Question: I would like to display letters inside of circles exactly the way Google Messenger does it, like this:

I tried using this drawable file
'''
<?xml version="1.0" encoding="utf-8"?>
<shape xmlns:android="http://schemas.android.com/apk/res/android">
android:shape="oval">
<corners android:radius="10dip"/>
<stroke android:color="@color/primary_color" android:width="2dip"/>
<solid android:color="@color/primary_color"/>
'''
as the background for a text view, but that went disastrously wrong. Any ideas?
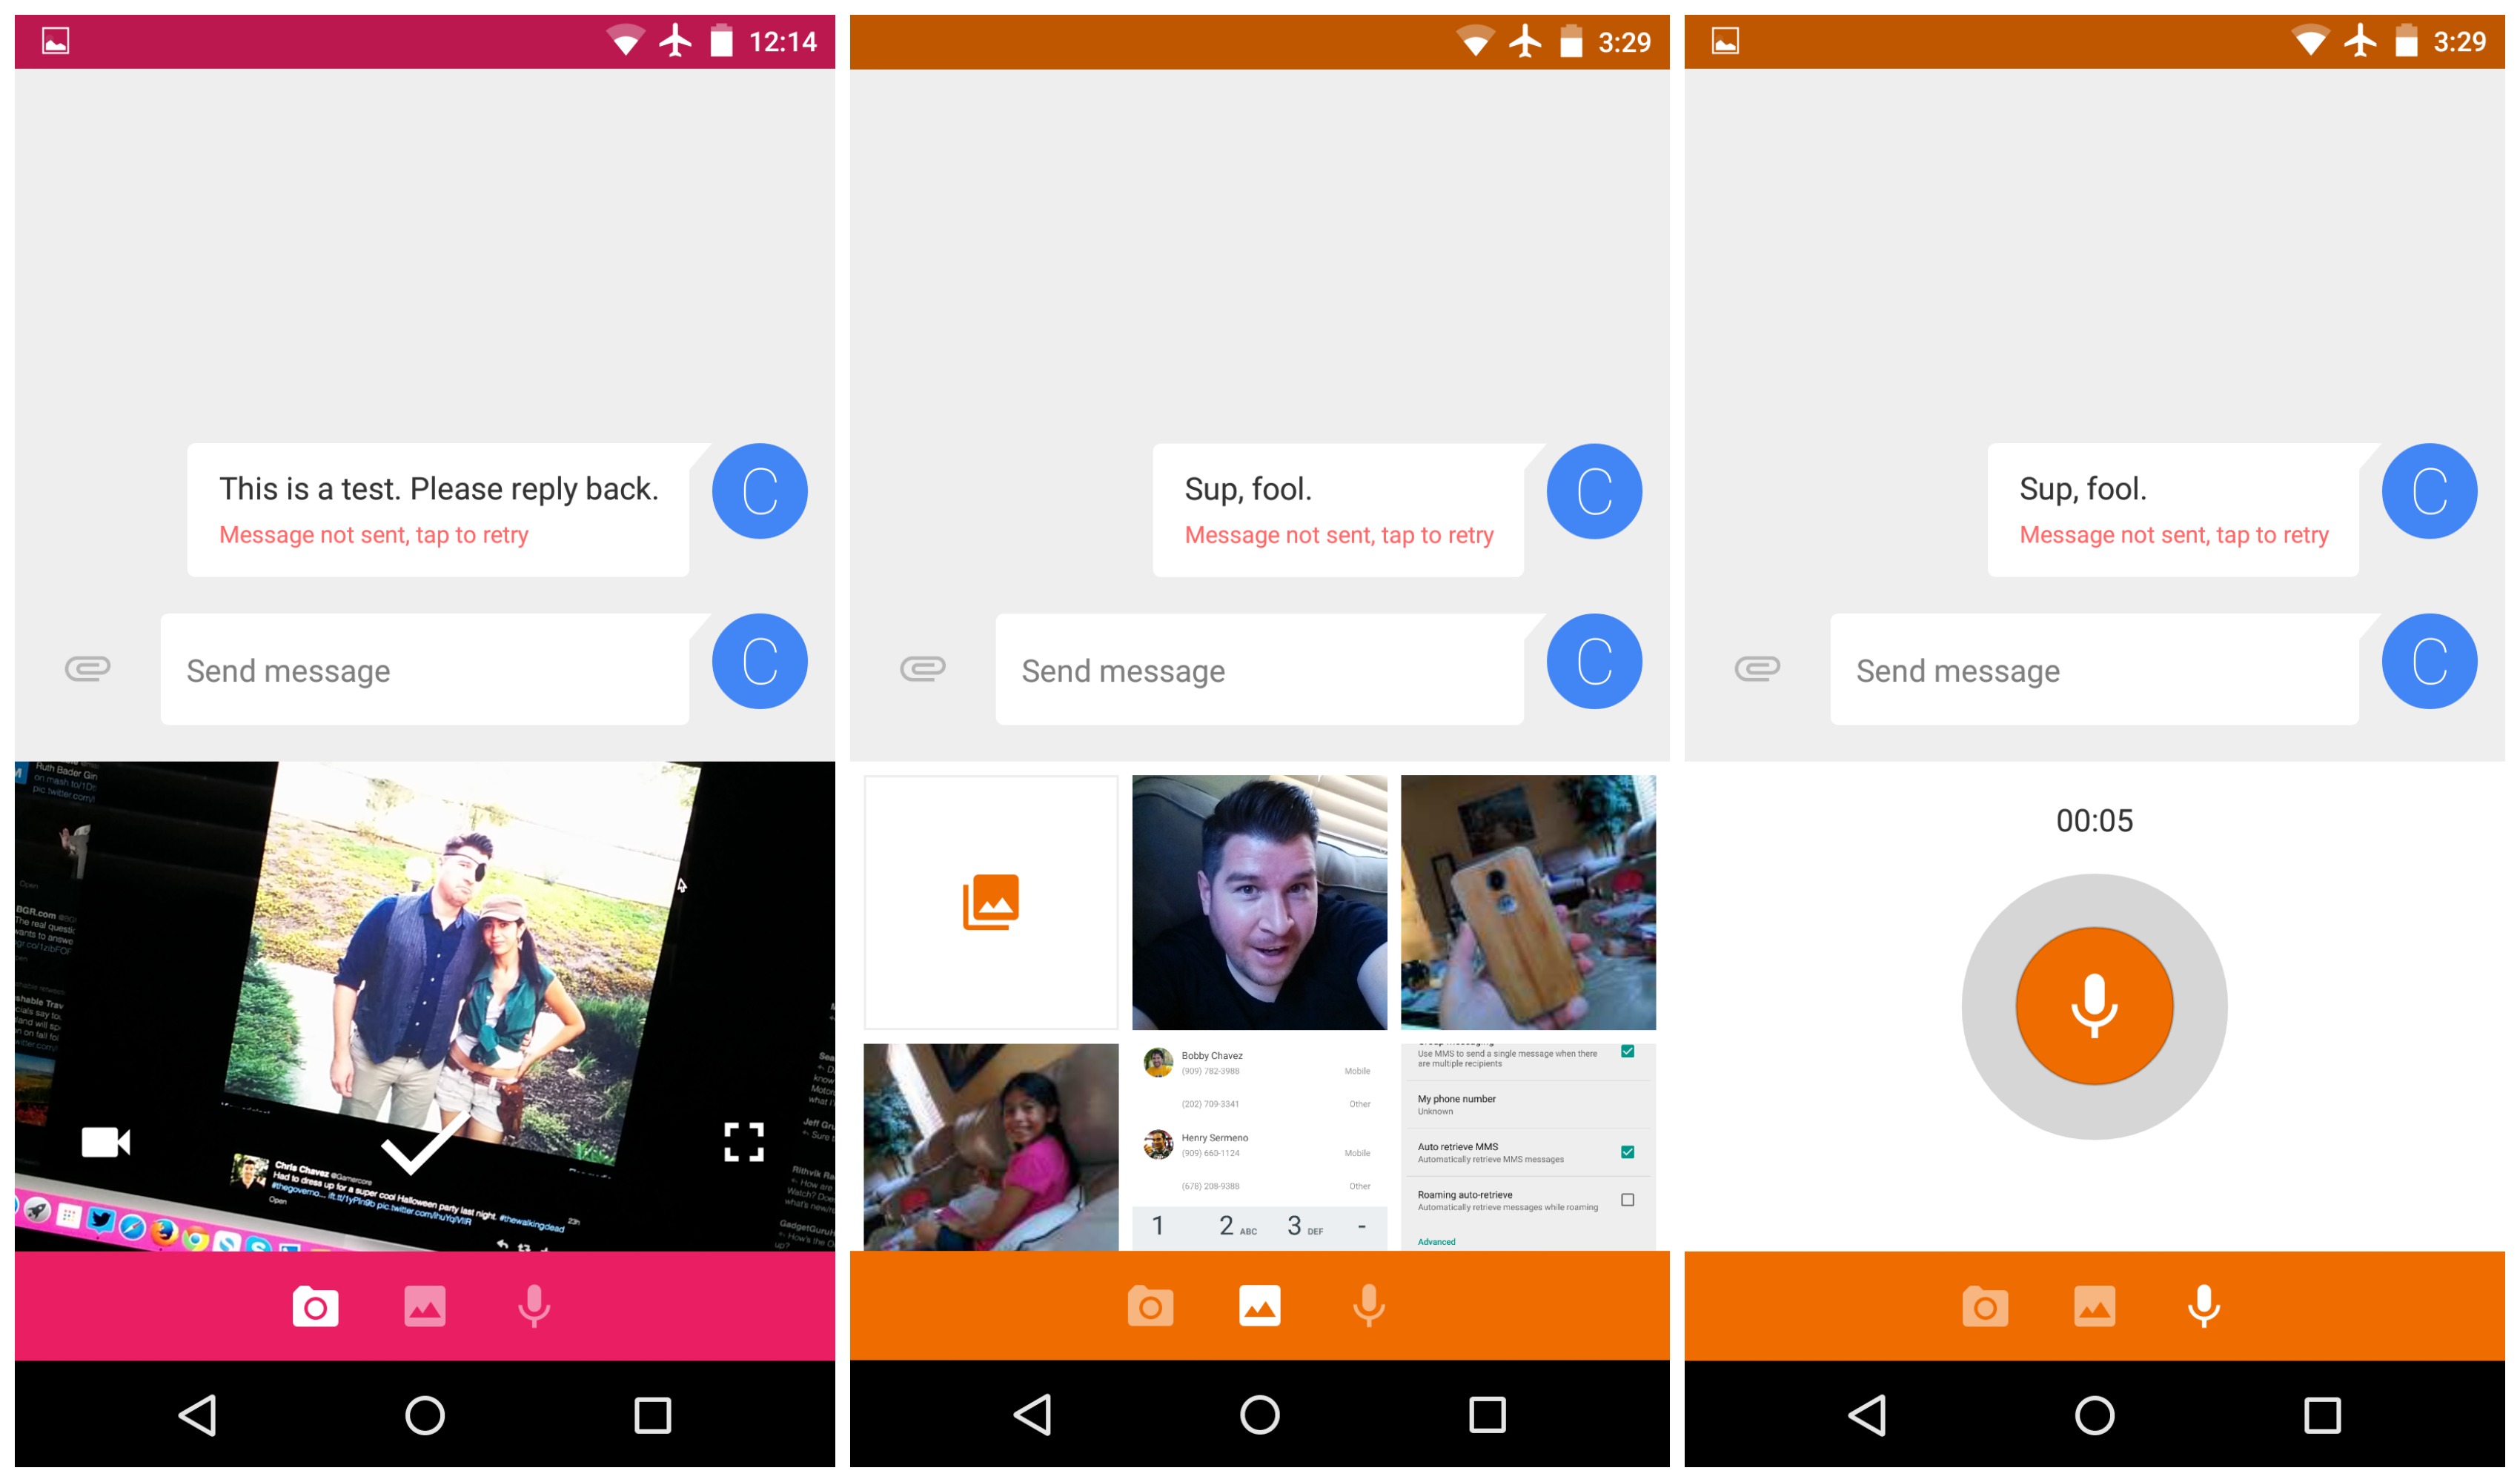
Answer: You was almost close to answer.
Create a drawable resources file under drawable folder:
'''
<shape xmlns:android="http://schemas.android.com/apk/res/android"
android:shape="oval">
<solid android:color="#4286F5"/>
'''
Set this drawable as your textView's background.
'''
<TextView
android:layout_width="55dp"
android:layout_height="55dp"
android:text="C"
android:fontFamily="sans-serif-thin"
android:textColor="#FFF"
android:textSize="32sp"
android:gravity="center"
android:id="@+id/textView"
android:background="@drawable/circular_textview"/>
'''
That's it